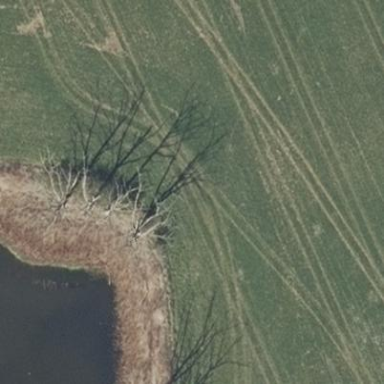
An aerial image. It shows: Beautiful wet meadow natural wetland.